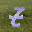
Label: 7